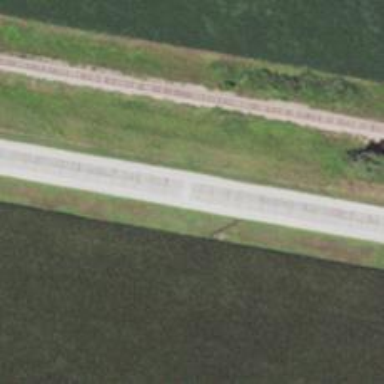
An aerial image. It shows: Primary highway.